Question: I'm using "FeedbackLabels" to show component-specific validation messages, based on ideas and code in this blog post: <URL>.
Problem is, pages using such FeedbackLabels for validation messages flood the log with superfluous warnings:
'''
2012-05-04 10:43:32,824 ["http-bio-8080"-exec-6] WARN org.apache.wicket.protocol.http.WebSession - Component-targetted feedback message was left unrendered. This could be because you are missing a FeedbackPanel on the page. Message: [FeedbackMessage message = "Tilille on pakollinen tieto", reporter = toAccount, level = ERROR]
2012-05-04 10:43:32,824 ["http-bio-8080"-exec-6] WARN org.apache.wicket.protocol.http.WebSession - Component-targetted feedback message was left unrendered. This could be because you are missing a FeedbackPanel on the page. Message: [FeedbackMessage message = "Tililta on pakollinen tieto", reporter = fromAccount, level = ERROR]
2012-05-04 10:43:32,824 ["http-bio-8080"-exec-6] WARN org.apache.wicket.protocol.http.WebSession - Component-targetted feedback message was left unrendered. This could be because you are missing a FeedbackPanel on the page. Message: [FeedbackMessage message = "Viitenro on pakollinen tieto", reporter = reference, level = ERROR]
2012-05-04 10:43:35,039 ["http-bio-8080"-exec-6] WARN org.apache.wicket.protocol.http.WebSession - Component-targetted feedback message was left unrendered. This could be because you are missing a FeedbackPanel on the page. Message: [FeedbackMessage message = "Tilille on pakollinen tieto", reporter = toAccount, level = ERROR]
[...]
'''
Wicket claims that:
> Component-targetted feedback message was left unrendered. This could
be because you are missing a FeedbackPanel on the page.
Thing is, as you can see in the screenshot, those messages rendered (in the FeedbackLabels accompanying each field), and I also have a FeedbackPanel on the page (but it filters the component-targetted messages, using ComponentFeedbackMessageFilter, so that they aren't shown twice).

In any case, these log messages clearly aren't useful. ? (Without resorting to brute force methods like changing logging level to FATAL.) Should something be fixed in Daan's FeedbackLabel implementation perhaps (see below)?
---
Appendix: Basically FeedbackLabel (extends Label) checks if the related component has a feedback message, and if so, displays it. If you can't be bothered loading the code from the <URL>, here's the relevant part:
'''
// (Author of this code is Daan, StuQ.nl
// it's licenced under Apache 2.0 license.)
@Override
protected void onBeforeRender() {
super.onBeforeRender();
if(component.getFeedbackMessage()!=null) {
if(this.text!=null) {
setDefaultModel(this.text);
} else {
setDefaultModel(new Model(component.getFeedbackMessage().getMessage()));
}
this.add(new AttributeModifier("class", true, new Model("feedbackLabel " + component.getFeedbackMessage().getLevelAsString())));
} else {
setDefaultModel(new Model(""));
}
}
'''
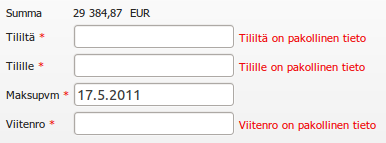
Answer: FeedbackMessage has a markRendered() functon. I would add a call to this for each message that whas added to a Label. Seethe code of the FeedbackPanel.